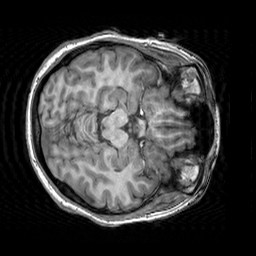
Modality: T1w
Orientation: axial
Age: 24
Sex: female
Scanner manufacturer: siemens
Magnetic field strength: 3 T
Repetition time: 2.3 s
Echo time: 0.00303 s